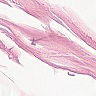
Metastatic tissue present: no